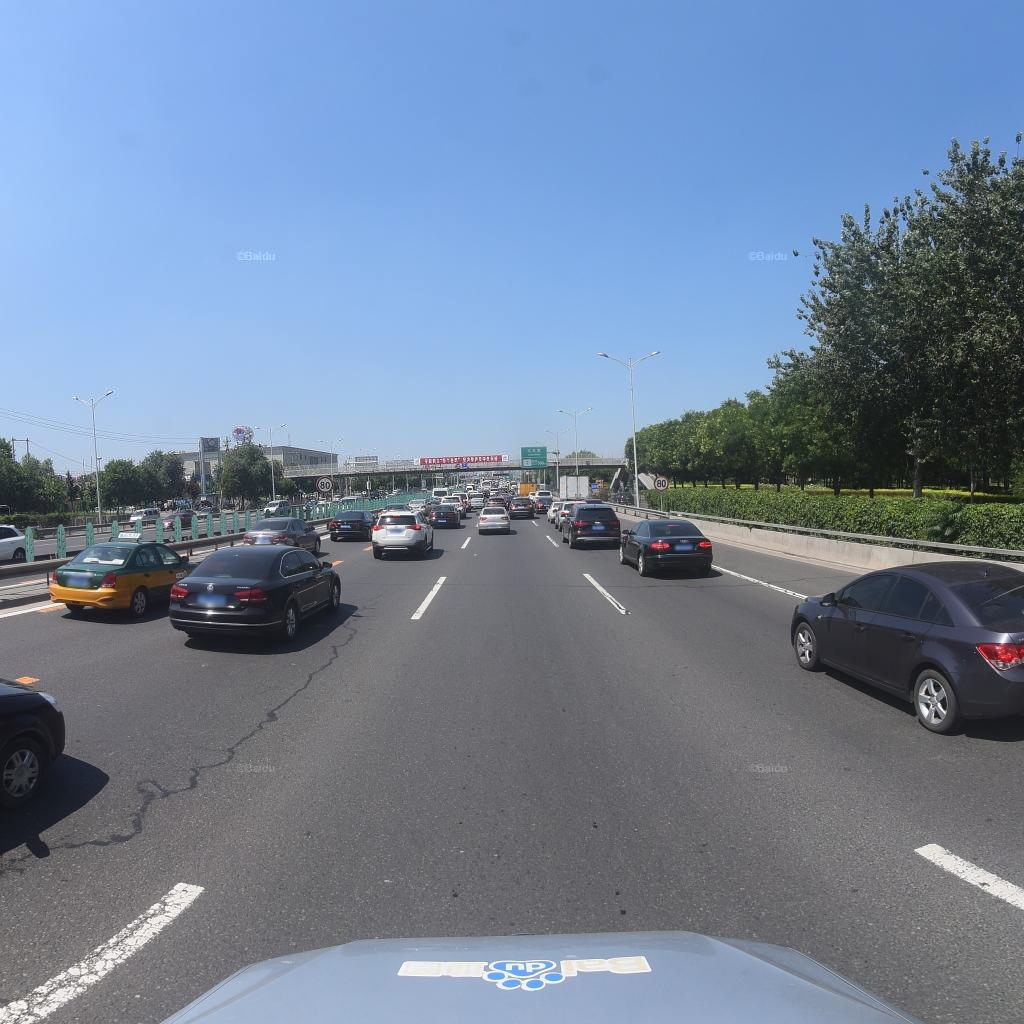
Region: Fengtai
Road damage annotations: longitudinal patch, longitudinal patch, transverse patch